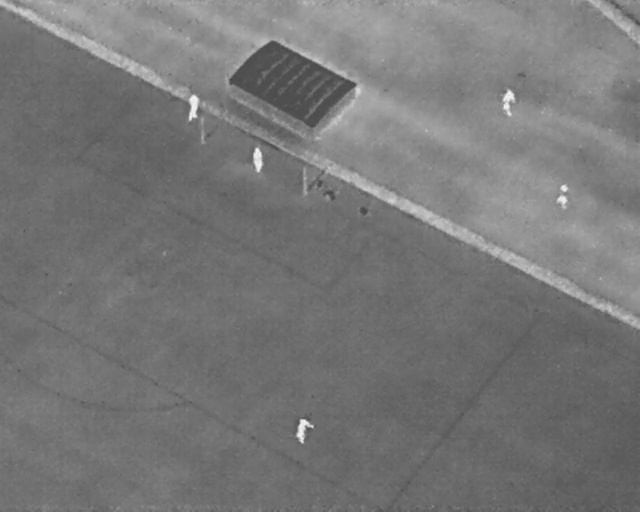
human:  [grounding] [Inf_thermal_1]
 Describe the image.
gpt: In the satellite image, there is  <ref>1 large person </ref> <box>[[27, 19, 32, 22, 2]]</box> located at top left,  <ref>1 large person </ref> <box>[[37, 29, 42, 32, 2]]</box> located at center,  <ref>1 large person </ref> <box>[[76, 18, 81, 21, 2]]</box> located at top right,  <ref>1 large person </ref> <box>[[85, 36, 90, 39, 2]]</box> located at right,  <ref>1 large person </ref> <box>[[45, 81, 49, 86, 4]]</box> located at bottom.